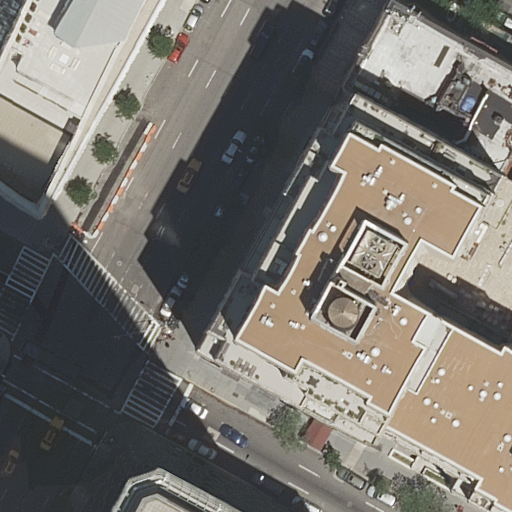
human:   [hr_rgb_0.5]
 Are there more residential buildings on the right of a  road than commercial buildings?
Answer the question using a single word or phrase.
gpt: yes

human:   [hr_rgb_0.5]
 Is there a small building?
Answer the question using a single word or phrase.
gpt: yes

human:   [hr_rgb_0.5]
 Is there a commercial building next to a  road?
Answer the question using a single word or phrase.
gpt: no

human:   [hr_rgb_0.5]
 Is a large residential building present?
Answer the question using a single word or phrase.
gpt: yes

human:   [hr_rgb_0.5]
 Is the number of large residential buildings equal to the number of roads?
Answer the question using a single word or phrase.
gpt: yes

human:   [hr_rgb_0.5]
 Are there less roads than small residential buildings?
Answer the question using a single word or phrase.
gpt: no

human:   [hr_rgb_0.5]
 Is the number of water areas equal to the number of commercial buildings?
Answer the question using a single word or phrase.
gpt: yes

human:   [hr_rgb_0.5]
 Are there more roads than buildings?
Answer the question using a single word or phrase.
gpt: no

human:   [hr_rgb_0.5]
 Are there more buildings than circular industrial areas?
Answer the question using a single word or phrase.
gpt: yes

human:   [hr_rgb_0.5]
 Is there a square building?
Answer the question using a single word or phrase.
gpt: no

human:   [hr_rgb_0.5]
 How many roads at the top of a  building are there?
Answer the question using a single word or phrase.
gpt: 3

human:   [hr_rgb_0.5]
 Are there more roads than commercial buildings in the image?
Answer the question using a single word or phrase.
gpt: yes

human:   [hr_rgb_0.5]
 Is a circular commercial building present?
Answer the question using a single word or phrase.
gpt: no

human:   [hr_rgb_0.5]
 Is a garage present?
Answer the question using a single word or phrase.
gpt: no

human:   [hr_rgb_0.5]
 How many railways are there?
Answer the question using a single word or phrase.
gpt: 0

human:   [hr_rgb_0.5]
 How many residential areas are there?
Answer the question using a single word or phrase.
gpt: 0

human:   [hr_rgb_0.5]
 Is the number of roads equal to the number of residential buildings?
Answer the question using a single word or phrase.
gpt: no

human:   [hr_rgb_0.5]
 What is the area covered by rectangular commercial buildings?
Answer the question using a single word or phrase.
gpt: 0m2

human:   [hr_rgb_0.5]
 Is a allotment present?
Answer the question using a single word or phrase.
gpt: no

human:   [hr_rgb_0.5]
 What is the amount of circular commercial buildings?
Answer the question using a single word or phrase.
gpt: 0

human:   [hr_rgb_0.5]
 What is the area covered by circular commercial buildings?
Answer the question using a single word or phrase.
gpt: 0m2

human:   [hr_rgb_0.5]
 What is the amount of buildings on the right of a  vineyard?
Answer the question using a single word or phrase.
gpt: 0

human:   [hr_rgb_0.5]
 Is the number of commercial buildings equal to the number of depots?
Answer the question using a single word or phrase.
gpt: yes

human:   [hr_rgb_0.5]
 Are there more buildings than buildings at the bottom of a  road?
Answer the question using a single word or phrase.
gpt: yes

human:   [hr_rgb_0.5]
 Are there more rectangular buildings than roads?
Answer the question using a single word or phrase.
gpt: no

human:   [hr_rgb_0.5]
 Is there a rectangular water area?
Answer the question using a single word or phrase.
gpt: no

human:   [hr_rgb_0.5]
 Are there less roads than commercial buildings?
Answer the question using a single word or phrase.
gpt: no

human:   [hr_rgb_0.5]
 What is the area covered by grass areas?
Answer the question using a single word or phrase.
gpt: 0m2

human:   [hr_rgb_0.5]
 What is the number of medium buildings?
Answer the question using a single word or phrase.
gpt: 0

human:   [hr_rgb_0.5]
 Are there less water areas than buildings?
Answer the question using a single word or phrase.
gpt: yes

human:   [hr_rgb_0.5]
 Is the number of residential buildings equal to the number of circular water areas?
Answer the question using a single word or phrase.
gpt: no

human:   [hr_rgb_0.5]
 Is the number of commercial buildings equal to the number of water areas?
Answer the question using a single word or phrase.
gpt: yes

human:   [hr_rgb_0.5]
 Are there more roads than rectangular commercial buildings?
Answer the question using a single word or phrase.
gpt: yes

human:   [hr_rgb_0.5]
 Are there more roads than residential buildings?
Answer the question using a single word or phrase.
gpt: no

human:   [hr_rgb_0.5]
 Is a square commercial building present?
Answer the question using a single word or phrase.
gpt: no

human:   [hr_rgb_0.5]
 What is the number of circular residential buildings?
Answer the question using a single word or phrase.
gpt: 0